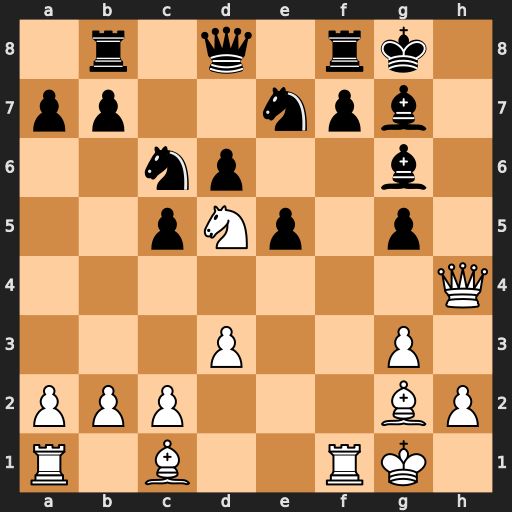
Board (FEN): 1r1q1rk1/pp2npb1/2np2b1/2pNp1p1/7Q/3P2P1/PPP3BP/R1B2RK1
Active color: w
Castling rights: -
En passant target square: -
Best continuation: Bxg5 Nxd5 Bxd8 Rbxd8 Bxd5